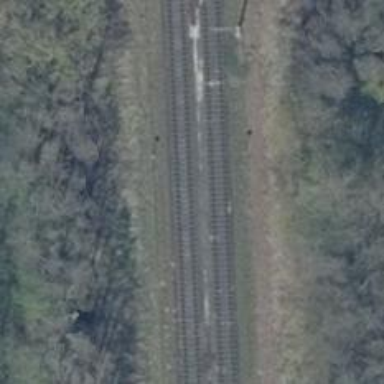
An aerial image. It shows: Railway signal.